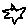
Label: star